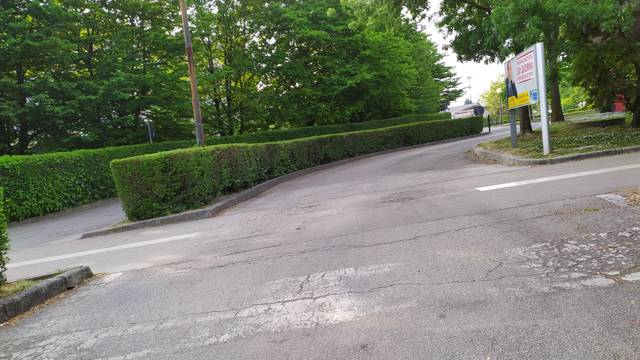
Region: Italy
Coordinates: 45.556, 11.547